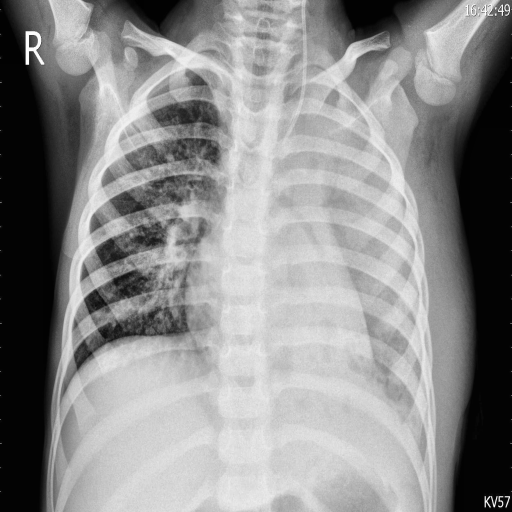
Finding: PNEUMONIA